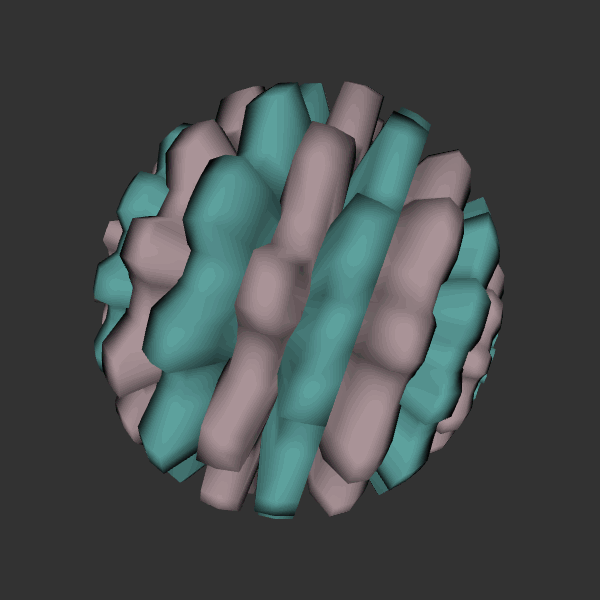
Background: dark